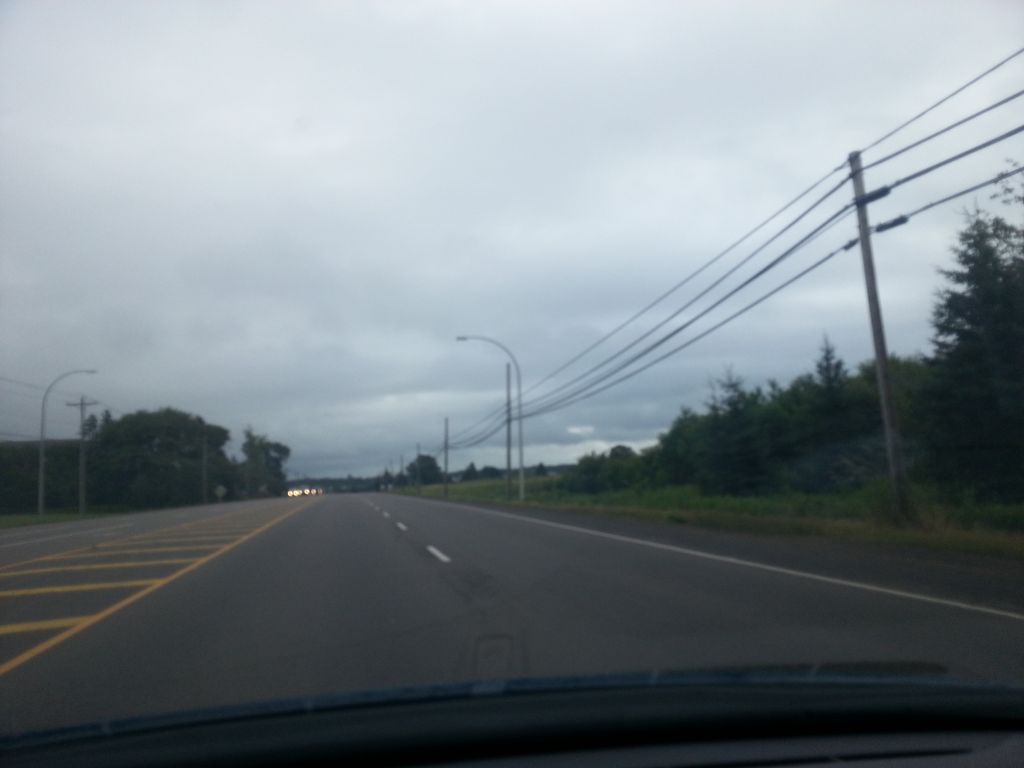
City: charlottetown